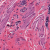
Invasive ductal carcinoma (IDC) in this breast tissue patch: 0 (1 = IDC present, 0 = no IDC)